Question: I've created a little demo for myself to practice combining C++ & C# (a very desirable skill for me).
It looks like this:

The issue arises from the fact that the class 'Person' has a member of type 'Name'.
What would be the correct way to expose these classes to C#?
For example how would I expose this constructor:
'''
Person(Name name);
'''
It's kind of hard to explain but the issue is that this 'Person' constructor accepts a 'Name' object which is native, and I can't create this native object in C# and just pass it in the constructor, right? It wouldn't even be desirable.
And even if I write a wrapper for it (say 'ManagedName') I can't pass it to 'Person' since there's no acceptable constructor.
How should I cope with this situation?
Here are the headers as requested:
Nullable: <URL>
Name: <URL>
Person: <URL>
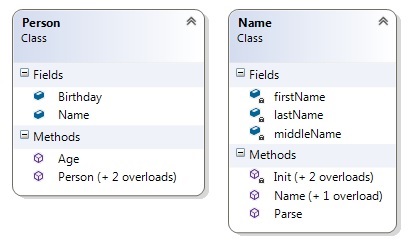
Answer: Here's one way to do it (C++/CLI)
'''
class Name {
public:
std::string firstName;
std::string middleName;
std::string lastName;
};
ref class ManagedName {
internal:
Name* nameptr;
public:
ManagedName() {
nameptr = new Name();
}
ManagedName(System::IntPtr ptr) {
nameptr = (Name*)(void*)ptr;
}
property System::String^ firstName {
System::String^ get() {
return gcnew System::String(nameptr->firstName.data());
}
void set(System::String^ val) {
System::IntPtr strptr = System::Runtime::InteropServices::Marshal::StringToBSTR(val);
nameptr->firstName = (char*)(void*)strptr;
System::Runtime::InteropServices::Marshal::FreeBSTR(strptr);
}
};
property System::String^ middleName {
System::String^ get() {
return gcnew System::String(nameptr->middleName.data());
}
void set(System::String^ val) {
System::IntPtr strptr = System::Runtime::InteropServices::Marshal::StringToBSTR(val);
nameptr->middleName = (char*)(void*)strptr;
System::Runtime::InteropServices::Marshal::FreeBSTR(strptr);
}
};
property System::String^ lastName {
System::String^ get() {
return gcnew System::String(nameptr->lastName.data());
}
void set(System::String^ val) {
System::IntPtr strptr = System::Runtime::InteropServices::Marshal::StringToBSTR(val);
nameptr->lastName = (char*)(void*)strptr;
System::Runtime::InteropServices::Marshal::FreeBSTR(strptr);
}
};
};
class Person {
public:
Name* name;
std::string birthday;
Person(Name* name) {
this->name = name;
}
};
ref class ManagedPerson {
public:
ManagedPerson(ManagedName^ name) {
//create an instance of the native class
personPtr = new Person(name->nameptr);
}
property System::String^ Birthday {
System::String^ get() {
return gcnew System::String(personPtr->birthday.data());
}
};
property ManagedName^ Name {
ManagedName^ get() {
return gcnew ManagedName(System::IntPtr(personPtr->name));
}
};
private:
Person* personPtr;
};
'''